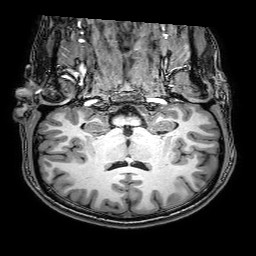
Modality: T1w
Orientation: sagittal
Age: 23
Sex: male
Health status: healthy